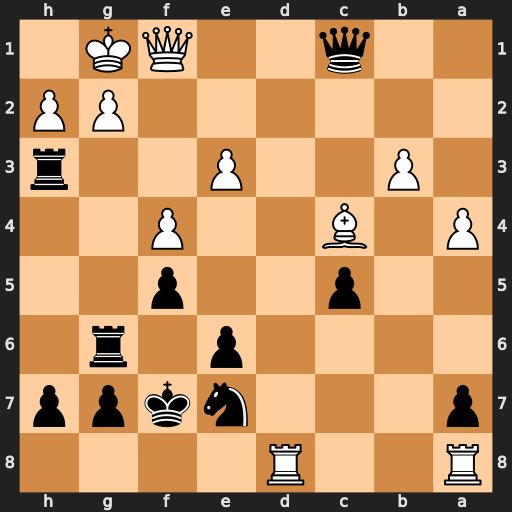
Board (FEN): R2R4/p3nkpp/4p1r1/2p2p2/P1B2P2/1P2P2r/6PP/2q2QK1
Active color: b
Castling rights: -
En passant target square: -
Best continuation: Qxe3+ Qf2 Rxg2+ Kxg2 Rxh2+ Kxh2 Qxf2+